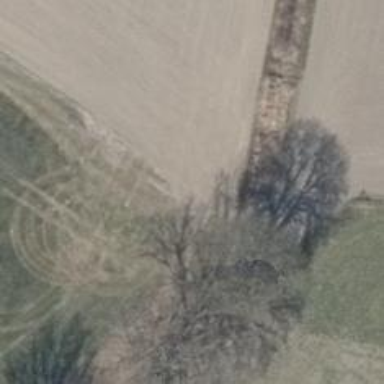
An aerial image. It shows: Grass track with grade4 quality surface.